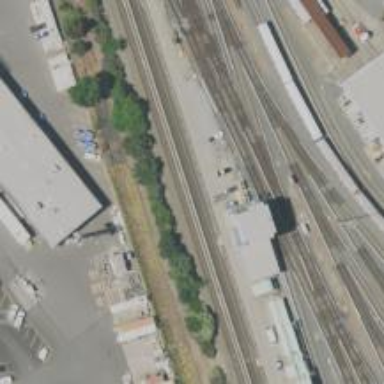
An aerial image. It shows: Electrified rail passing through service yard.